Interaction volume radius: 5 \u00c5
Interaction volume height: 15 \u00c5
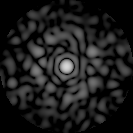
Disorder parameter: 0.8165